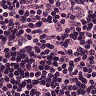
Metastatic tissue present: yes